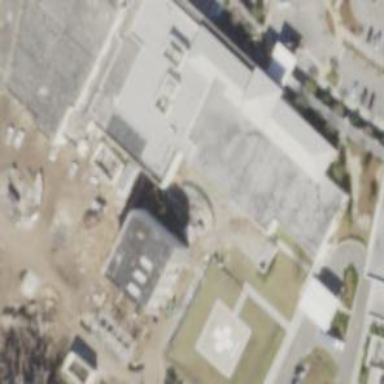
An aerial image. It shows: Hospital building.